Chest X-ray:
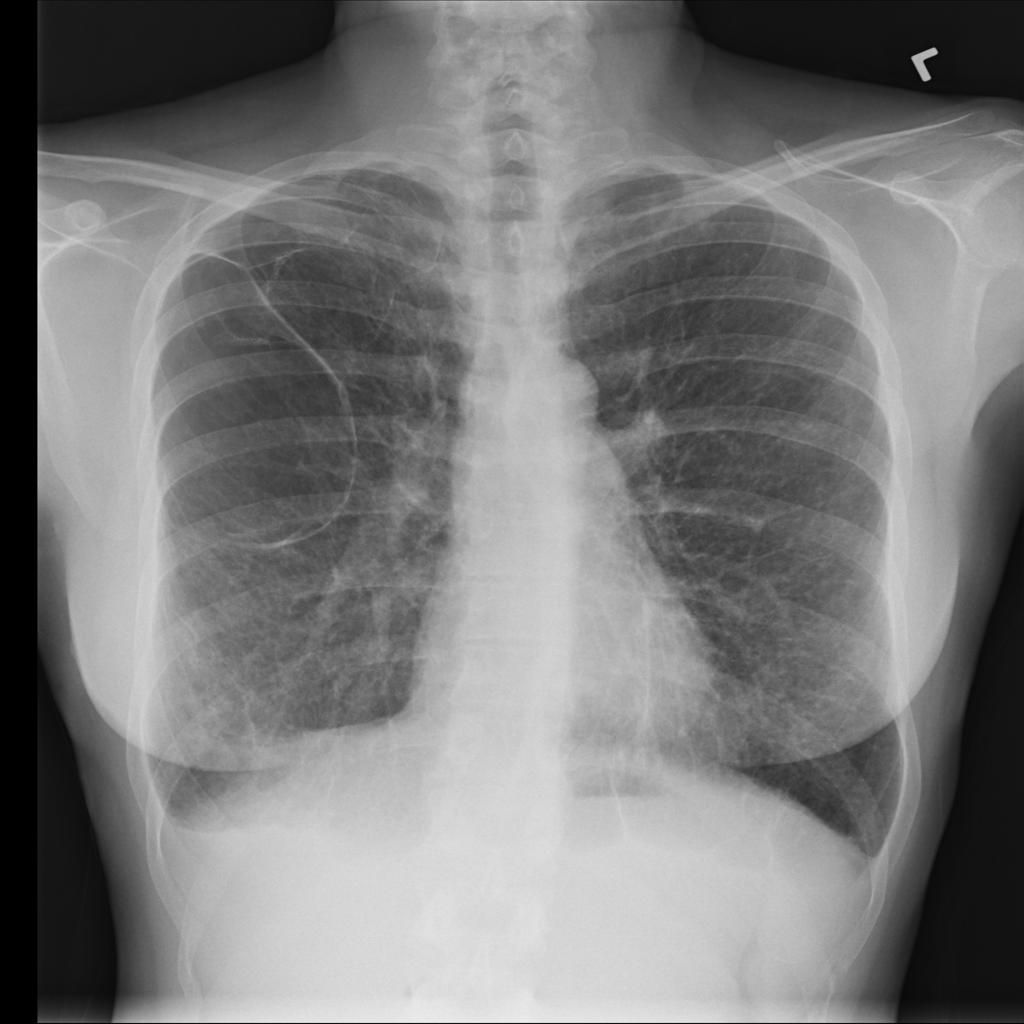
Findings: Fibrosis, Emphysema, Effusion
No abnormal finding: no